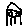
Label: house